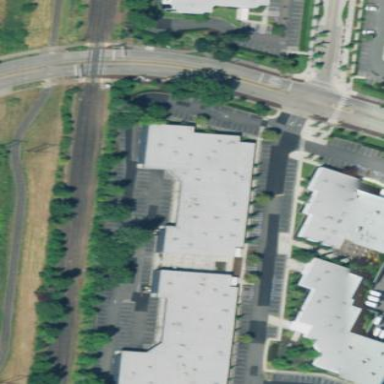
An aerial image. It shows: Office building.